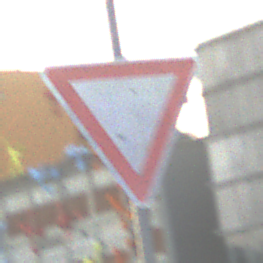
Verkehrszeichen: VorfahrtGewaehren
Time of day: SunriseSunset
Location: Outdoor (Urban)
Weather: PartlyCloudy
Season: NotSpecified
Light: Natural